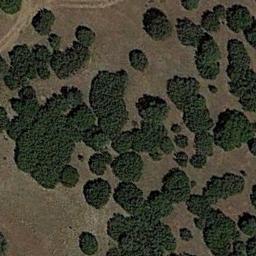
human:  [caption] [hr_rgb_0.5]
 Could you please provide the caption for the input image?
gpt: In this jungle, Only the little vegetation can be seen .

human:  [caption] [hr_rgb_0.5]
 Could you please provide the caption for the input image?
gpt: Chaparral is densely distributed on the sand .

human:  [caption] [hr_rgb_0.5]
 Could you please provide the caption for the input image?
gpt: The chaparral is consist of some green bushes on the desert .

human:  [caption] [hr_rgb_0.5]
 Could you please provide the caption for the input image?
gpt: Some connected green chaparrals grow on the wasteland and a dirt road goes through the wasteland .

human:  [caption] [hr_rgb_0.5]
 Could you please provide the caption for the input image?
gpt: The chaparral is not evenly distributed .